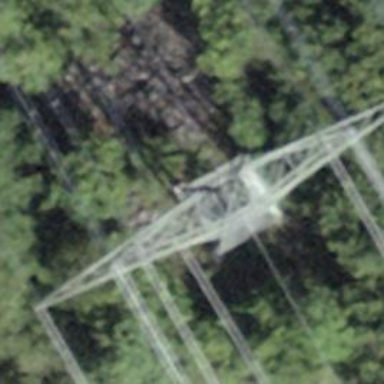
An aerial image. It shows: Power tower.